Question: I've been looking through the site and I've been unable to find anything that answers my question. In my app i have a modal dialog that displays a UICollectionView that uses a custom cell and only contains a UIButton.
I have set the buttons up to be selectable rather than single click. I want to only allow a single button to be selected at a time and when a button is selected I want the other buttons in that section to be disabled. I'm not sure how to go about this as I am still fairly new to IOS. The screen shot below shows the basic appearance of the model and the buttons.
At the moment I can select multiple buttons but I need it to be single selection and when one button is selected the rest are disabled. For the moment I hand the selected in the class for my custom UICollectionViewCell and I have included it below. Any help and suggestions would be great i just need pointing in the right direction.
'''
- (IBAction)Selected:(id)sender {
if(_Button.selected == 0)
{
[_Button setSelected:YES];
}
else
{
[_Button setSelected:NO];
}
}
'''

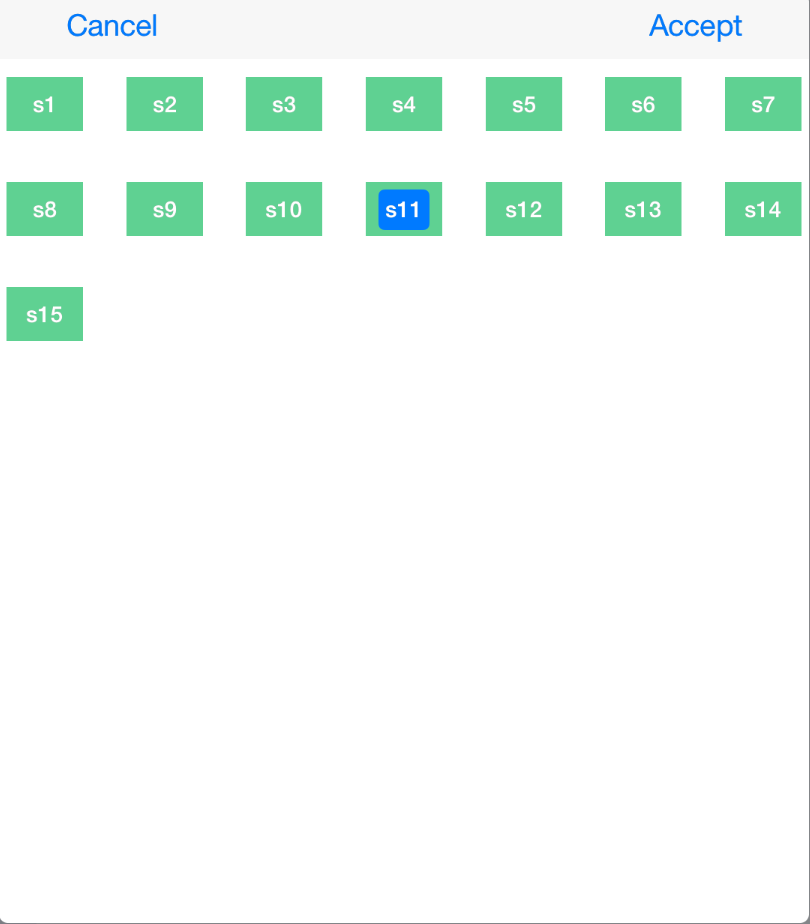
Answer: In collection view datasource method
'- collectionView:cellForItemAtIndexPath:' when you are configuring the cell, set the indexPath item value as tag of the corresponding button in the cell.
Then maintain a property say, 'previousSelectedButtonIndex' in which you can maintain the value of the previously selected index.
In your button click handler, if 'previousSelectedButtonIndex' contains a value, and if yes, deselect that button, select new button and set 'previousSelectedButtonIndex' to the new value.
Please note, you might have to do some error handling, but basically this is how it can be implemented.